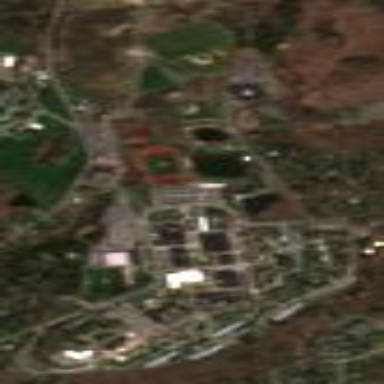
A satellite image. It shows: College.